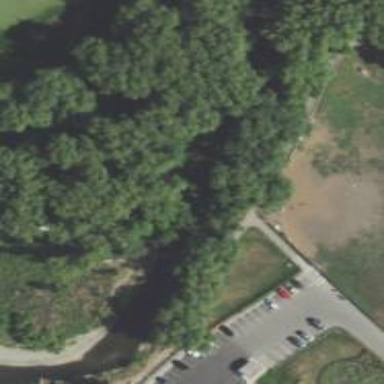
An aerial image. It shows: Path on bridge.